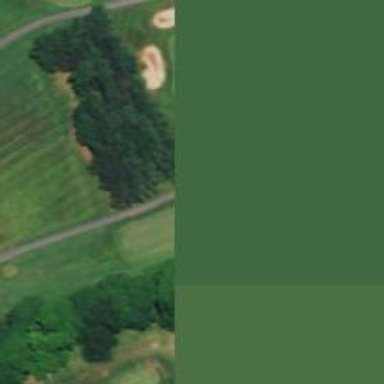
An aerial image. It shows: View of golf hole.